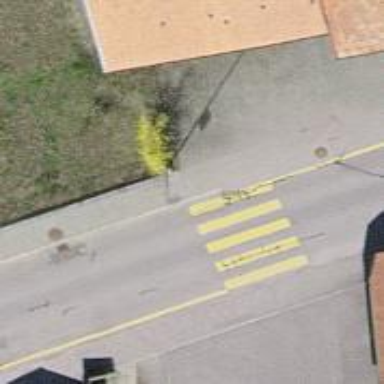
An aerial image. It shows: Uncontrolled zebra crossing on the road.